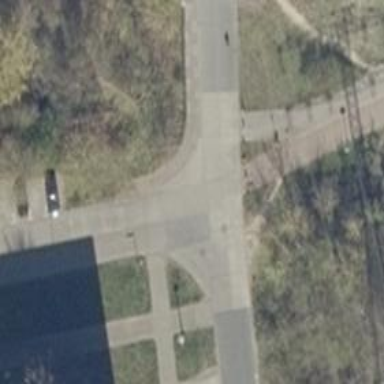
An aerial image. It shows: Unmarked crossing on the road.